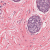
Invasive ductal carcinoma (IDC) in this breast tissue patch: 0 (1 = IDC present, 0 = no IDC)